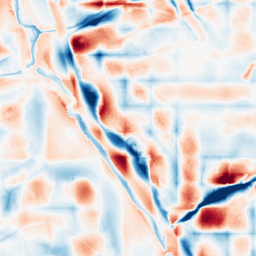
Category: wavelet
Decomposition family: wavelet_biorthogonal
Decomposition parameters: wavelet: bior2.4
level: 5
Upsampling method: cubic_catmull_rom
Upsampling parameters: scale: 4
Upsampling scale: 4